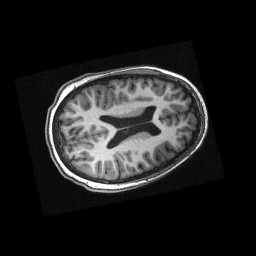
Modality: T1w
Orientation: axial
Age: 7
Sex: female
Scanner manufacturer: siemens
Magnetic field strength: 3 T
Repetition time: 2.3 s
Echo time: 0.00336 s